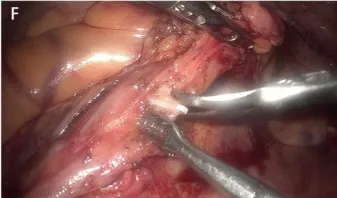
Surgical procedure. (E, F) The roots of the interior mesenteric artery (IMA) were dissected under laparoscopy, and the central lymph nodes were cleared.
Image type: medical_photograph (other_medical_photograph)